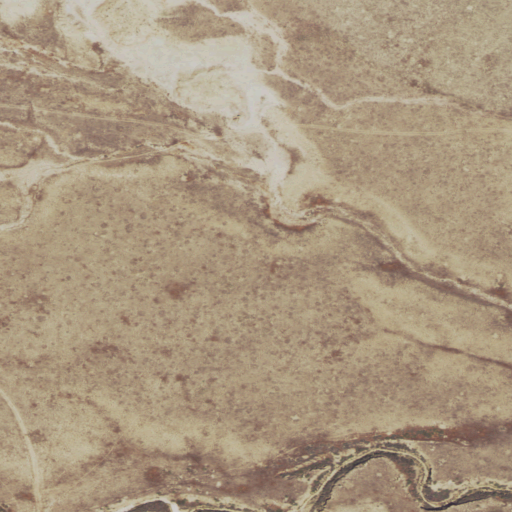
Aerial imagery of plain(s) in Wyoming named Wagon Hound Bedground containing shrub and grassland